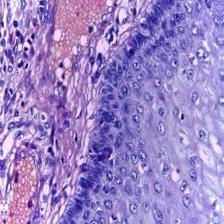
Diagnosis: Normal